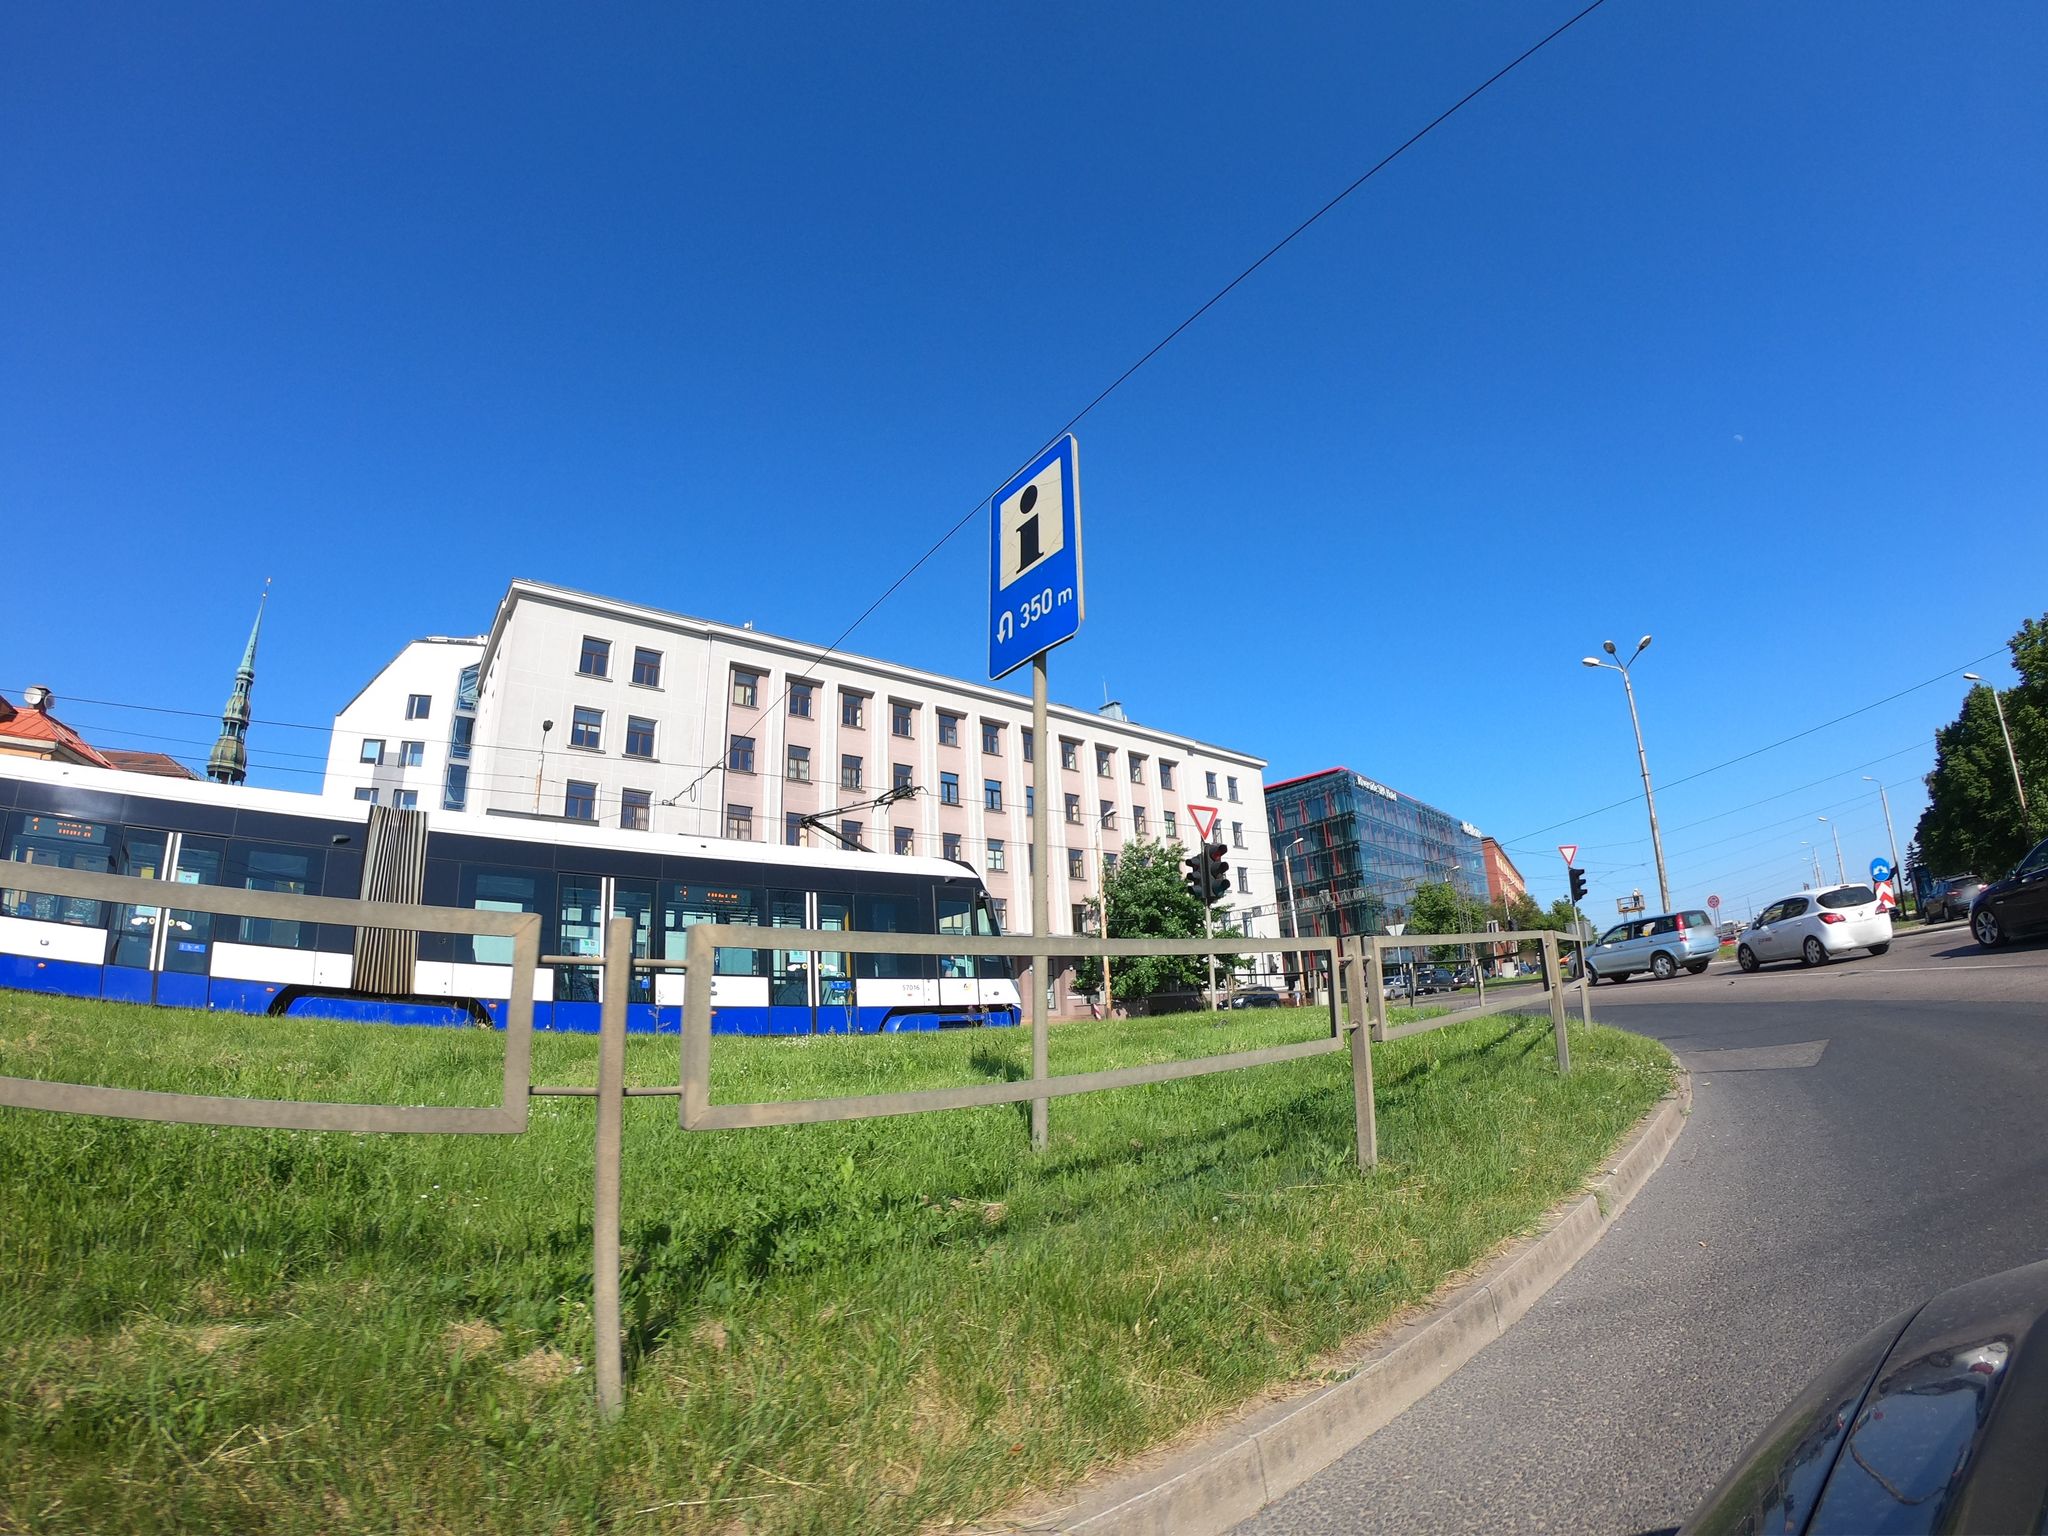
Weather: clear
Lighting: day
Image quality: good
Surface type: cycling surface
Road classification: secondary_link
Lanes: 2
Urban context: urban centre
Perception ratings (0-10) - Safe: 2.08, Lively: 5.18, Beautiful: 4.23, Boring: 3.47, Depressing: 7, Wealthy: 4.21